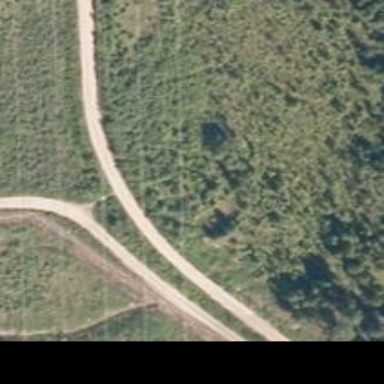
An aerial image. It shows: Service road with grade2 tracktype.